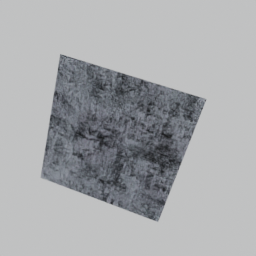
Label: decoration